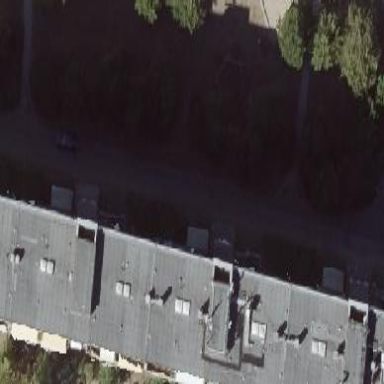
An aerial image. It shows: Flat-roofed apartment building.